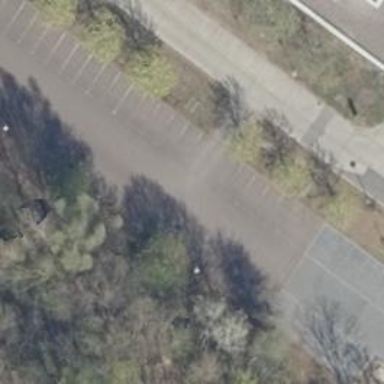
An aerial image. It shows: Asphalt parking aisle off service road.